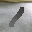
Label: 1